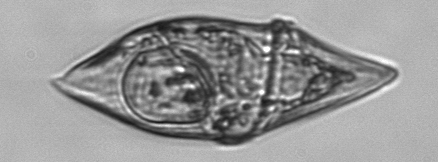
Label: Gyrodinium